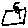
Label: square